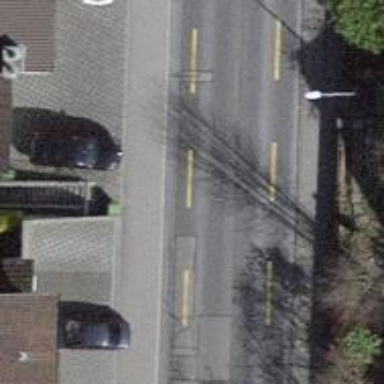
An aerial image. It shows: Tertiary road with asphalt surface including cycle lane.